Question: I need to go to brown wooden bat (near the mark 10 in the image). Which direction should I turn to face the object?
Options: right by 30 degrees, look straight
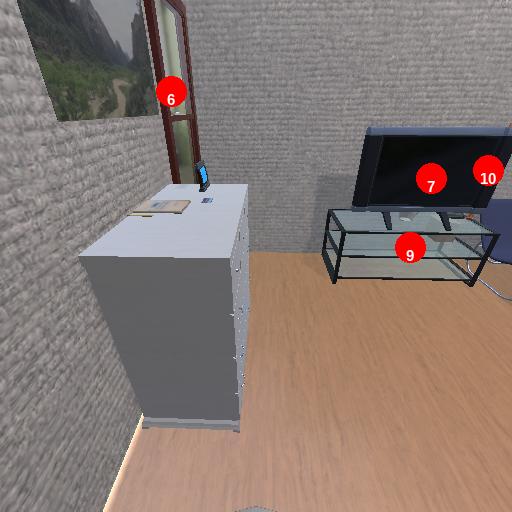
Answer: right by 30 degrees